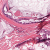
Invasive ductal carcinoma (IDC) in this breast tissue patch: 0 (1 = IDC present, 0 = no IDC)